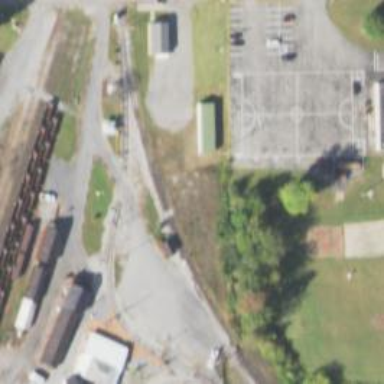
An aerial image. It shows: Preserved rail spur.